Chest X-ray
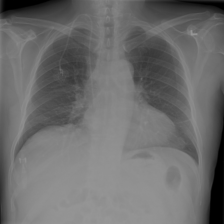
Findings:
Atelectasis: negative
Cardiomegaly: negative
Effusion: negative
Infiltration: negative
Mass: negative
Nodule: negative
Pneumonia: negative
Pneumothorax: negative
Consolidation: negative
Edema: negative
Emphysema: negative
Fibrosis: negative
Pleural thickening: negative
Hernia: negative